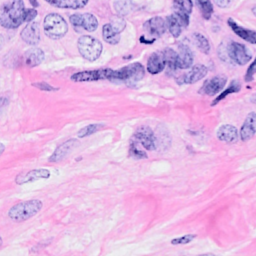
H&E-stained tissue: Breast